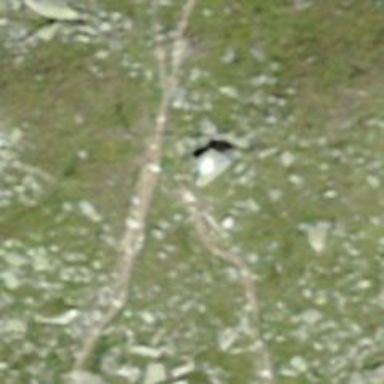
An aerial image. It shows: Path.